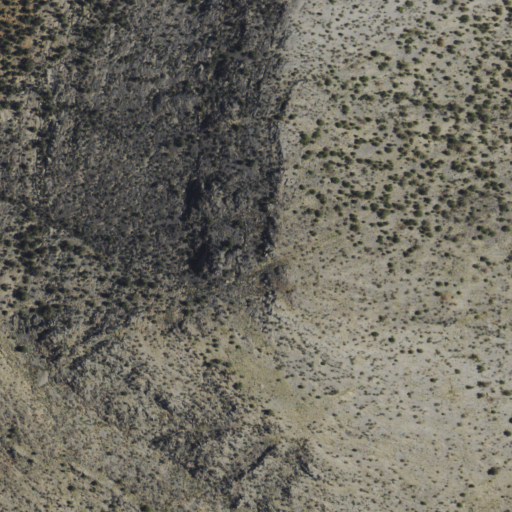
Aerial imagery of mountain in Nevada named Grey Dome containing shrub and evergreen forest